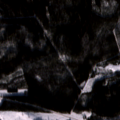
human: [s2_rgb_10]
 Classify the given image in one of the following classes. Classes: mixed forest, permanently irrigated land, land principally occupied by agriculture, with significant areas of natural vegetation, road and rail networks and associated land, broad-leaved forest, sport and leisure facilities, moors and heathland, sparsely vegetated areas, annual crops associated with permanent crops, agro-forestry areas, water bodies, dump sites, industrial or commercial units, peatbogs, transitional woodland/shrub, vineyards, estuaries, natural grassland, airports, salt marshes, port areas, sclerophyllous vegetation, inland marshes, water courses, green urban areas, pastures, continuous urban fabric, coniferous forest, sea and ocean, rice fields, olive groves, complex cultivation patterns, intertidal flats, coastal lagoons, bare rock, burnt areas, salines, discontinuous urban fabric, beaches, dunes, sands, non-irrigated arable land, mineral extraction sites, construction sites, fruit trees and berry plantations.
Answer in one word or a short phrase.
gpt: coniferous forest, mixed forest, transitional woodland/shrub